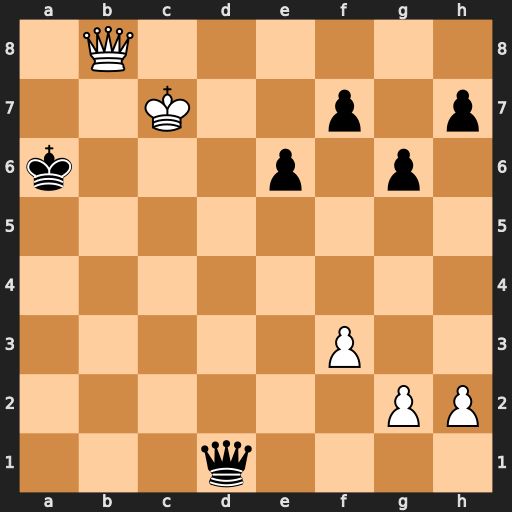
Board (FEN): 1Q6/2K2p1p/k3p1p1/8/8/5P2/6PP/3q4
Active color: w
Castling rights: -
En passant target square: -
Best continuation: Qb6#